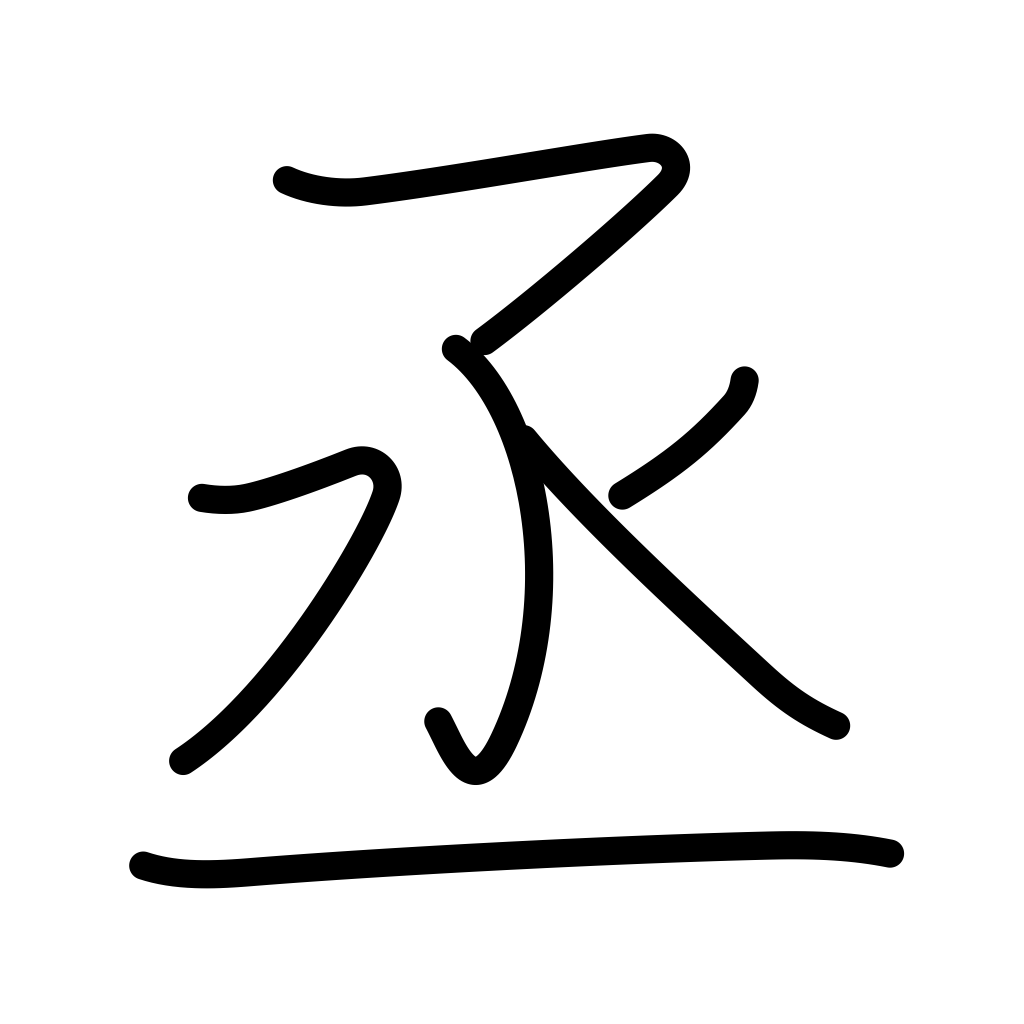
Meaning: help